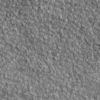
Label: not_dusty